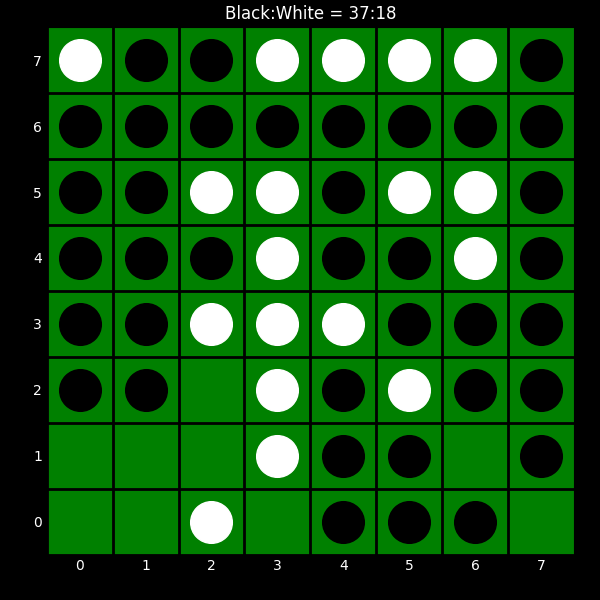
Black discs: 37
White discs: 18